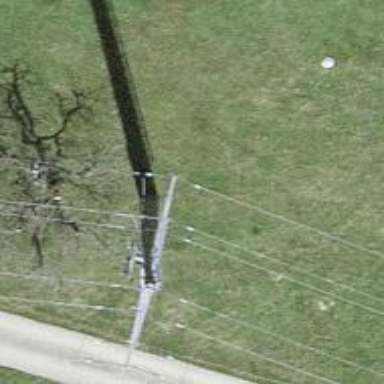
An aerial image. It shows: Power pole.